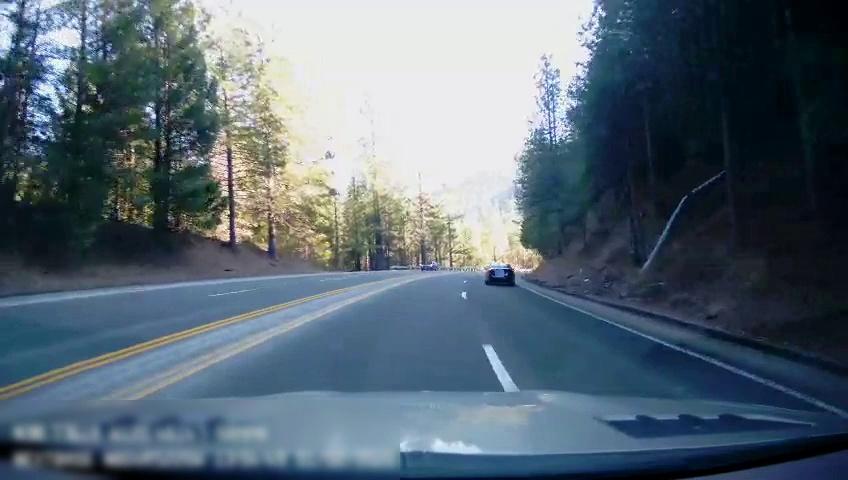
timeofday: Day
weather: Sunny
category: Drivable Space
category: Vehicles | Car
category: Vehicles | SUV
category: Lanes | Opposite Lane
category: Lanes | Alternate Lane
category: Lanes | Current Lane
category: Lanes | Opposite Lane
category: Lanes | Current Lane
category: Lanes | Alternate Lane
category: Lanes | Opposite Lane
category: Lanes | Opposite Lane